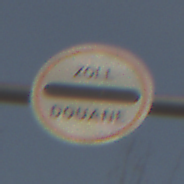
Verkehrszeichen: Zollstelle
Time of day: MorningAfternoon
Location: Outdoor (Nature)
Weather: PartlyCloudy
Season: Winter
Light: Natural